Question: Good day everybody, I'm stuck with authorization on azure storage. When I am uploading only one file(blob) I put SAS key in the url and everything works fine. But when I need to create chunks in BLOB service, there must be Authorization header(Amazon says that) when creating them. I am trying to use <URL> to create authorization.
There is my JavaScript code(I use ng-file-uploader library):
'''
$scope.upload = function (file) {
blockId = blockId + 1;
Upload.upload({
url: "https://MYSTORAGENAME.blob.core.windows.net/kont1/"+ file.name + "?comp=block&blockid=" + blockId,
method: 'PUT',
resumeChunkSize: '40MB', // upload in chunks of specified size
headers: {
'Content-type': 'multipart/form-data',
'Authorization': 'SharedKey' + "MYSTORAGENAME:iDrJ7OuggJ8uoIn5olNDeOvSAoMrpqckl5mUaT5/H/w=",
'x-ms-version': '2015-12-11',
'x-ms-date': new Date().toUTCString()
},
data: {file: file}
}).then(function (resp) {
console.log('Success ' + resp.config.data.file.name + 'uploaded. Response: ' + resp.data);
}, function (resp) {
console.log('Error status: ' + resp.status);
}, function (evt) {
var progressPercentage = parseInt(100.0 * evt.loaded / evt.total);
console.log('progress: ' + progressPercentage + '% ' + evt.config.data.file.name);
});
};
'''
This request returns:
When I try to change this:
to this:
Then it returns:
I spent 2days on this and still can't get it right, maybe somebody see's what I am missing? Thank you in advance.
NOTE:
> iDrJ7OuggJ8uoIn5olNDeOvSAoMrpqckl5mUaT5/H/w=
I generate this key in Azure page each try to make it sure that key is correct.

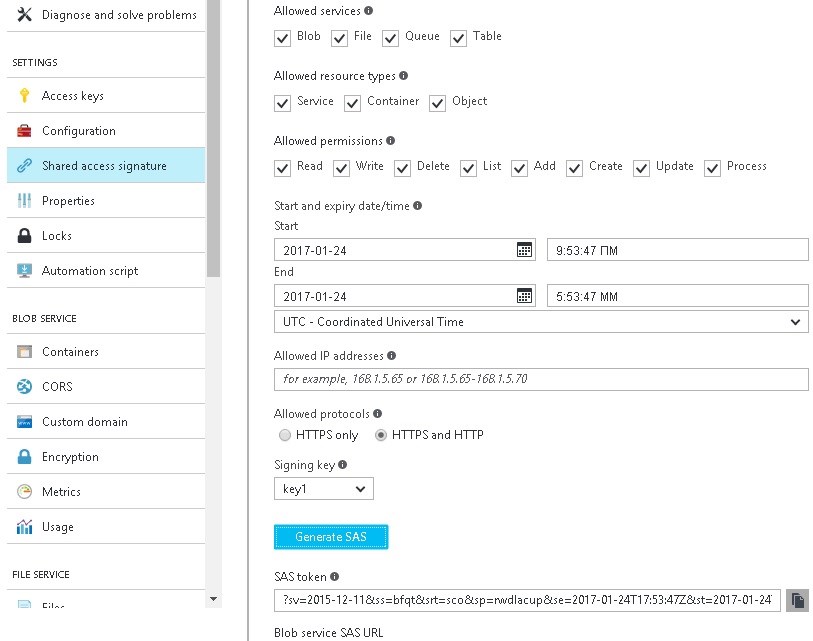
Answer: If you're using 'Shared Access Signature (SAS)', then you don't need to specify the 'Authorization' header as the SAS token contains this value. You also need not define 'x-ms-version' and 'x-ms-date' headers. What you do need to include is 'x-ms-blob-type' request header and set its value to 'BlockBlob'.
What you would need to do is take the SAS token and append that to your URL (please make sure that you don't include the '?' in the SAS Token.
Assuming you're storing the Sas Token from portal in a variable called 'sasToken', your code would be:
'''
$scope.upload = function (file) {
blockId = blockId + 1;
Upload.upload({
url: "https://MYSTORAGENAME.blob.core.windows.net/kont1/"+ file.name + "?comp=block&blockid=" + blockId + "&" + sasToken,
method: 'PUT',
resumeChunkSize: '40MB', // upload in chunks of specified size
headers: {
'Content-type': 'multipart/form-data',
'Authorization': 'SharedKey' + "MYSTORAGENAME:iDrJ7OuggJ8uoIn5olNDeOvSAoMrpqckl5mUaT5/H/w=",
'x-ms-version': '2015-12-11',
'x-ms-date': new Date().toUTCString()
},
data: {file: file}
}).then(function (resp) {
console.log('Success ' + resp.config.data.file.name + 'uploaded. Response: ' + resp.data);
}, function (resp) {
console.log('Error status: ' + resp.status);
}, function (evt) {
var progressPercentage = parseInt(100.0 * evt.loaded / evt.total);
console.log('progress: ' + progressPercentage + '% ' + evt.config.data.file.name);
});
};
'''